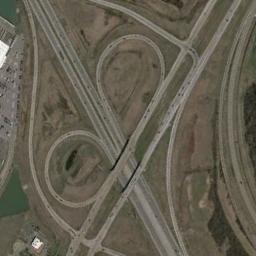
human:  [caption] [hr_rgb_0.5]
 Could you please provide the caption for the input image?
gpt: The overpass is next to the bare land .

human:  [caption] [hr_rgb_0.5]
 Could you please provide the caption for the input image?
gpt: There is an overpass and two black cars .

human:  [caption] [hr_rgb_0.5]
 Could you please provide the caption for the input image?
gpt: The clover-leaf overpasses over the roads on the clearing .

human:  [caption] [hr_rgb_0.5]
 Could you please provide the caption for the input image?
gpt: There are many roads of different lengths under the overpass .

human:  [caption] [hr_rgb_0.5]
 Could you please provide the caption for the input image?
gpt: There are brown bare land around the overpass .